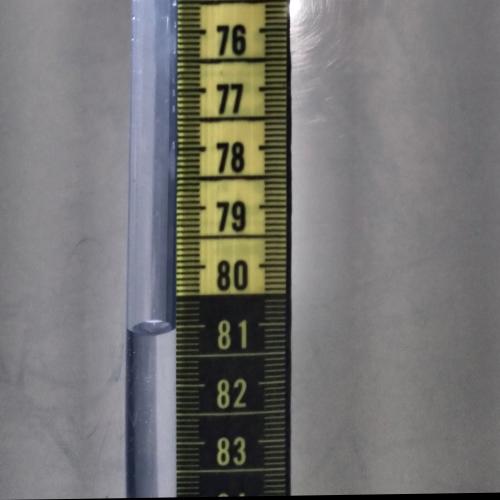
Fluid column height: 81.1 cm